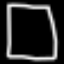
Label: square